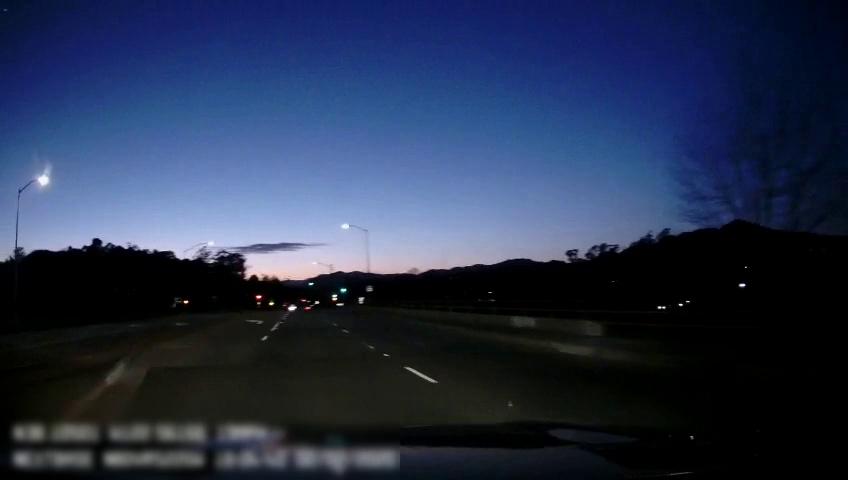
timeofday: Dusk/Dawn/Twilight
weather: Other
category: Drivable Space
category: Drivable Space
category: Lanes | Alternate Lane
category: Lanes | Alternate Lane